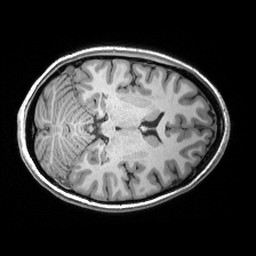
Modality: T1w
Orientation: axial
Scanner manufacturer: siemens
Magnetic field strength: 3 T
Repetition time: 2.53 s
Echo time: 0.00299 s